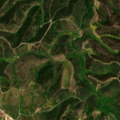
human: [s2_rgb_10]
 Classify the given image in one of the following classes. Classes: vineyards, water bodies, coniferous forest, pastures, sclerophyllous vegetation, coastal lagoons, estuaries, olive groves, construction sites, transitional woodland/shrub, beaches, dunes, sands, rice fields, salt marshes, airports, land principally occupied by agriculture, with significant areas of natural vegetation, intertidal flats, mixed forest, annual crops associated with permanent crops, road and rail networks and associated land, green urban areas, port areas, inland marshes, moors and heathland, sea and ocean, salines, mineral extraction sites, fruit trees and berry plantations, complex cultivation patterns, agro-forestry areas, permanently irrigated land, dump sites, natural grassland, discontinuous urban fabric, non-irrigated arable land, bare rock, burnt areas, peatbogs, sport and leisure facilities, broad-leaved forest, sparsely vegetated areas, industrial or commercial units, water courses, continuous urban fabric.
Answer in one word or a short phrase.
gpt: complex cultivation patterns, land principally occupied by agriculture, with significant areas of natural vegetation, broad-leaved forest